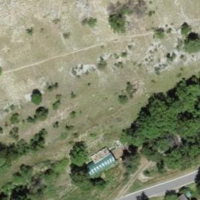
EUNIS habitat code: 45
Species observed at this site:
Spialia sertorius
Satyrus ferula
Aglais urticae
Emberiza cia